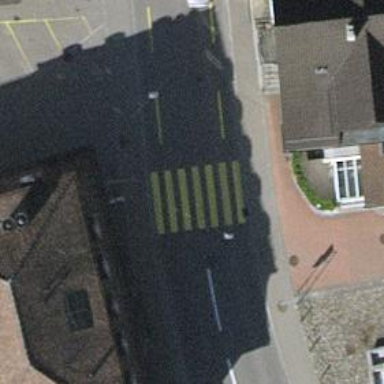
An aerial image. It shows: Kerb serving as barrier.